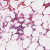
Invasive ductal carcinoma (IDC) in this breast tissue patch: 1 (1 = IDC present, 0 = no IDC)